Interaction volume radius: 10 \u00c5
Interaction volume height: 25 \u00c5
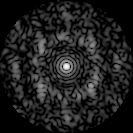
Disorder parameter: 0.7035